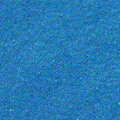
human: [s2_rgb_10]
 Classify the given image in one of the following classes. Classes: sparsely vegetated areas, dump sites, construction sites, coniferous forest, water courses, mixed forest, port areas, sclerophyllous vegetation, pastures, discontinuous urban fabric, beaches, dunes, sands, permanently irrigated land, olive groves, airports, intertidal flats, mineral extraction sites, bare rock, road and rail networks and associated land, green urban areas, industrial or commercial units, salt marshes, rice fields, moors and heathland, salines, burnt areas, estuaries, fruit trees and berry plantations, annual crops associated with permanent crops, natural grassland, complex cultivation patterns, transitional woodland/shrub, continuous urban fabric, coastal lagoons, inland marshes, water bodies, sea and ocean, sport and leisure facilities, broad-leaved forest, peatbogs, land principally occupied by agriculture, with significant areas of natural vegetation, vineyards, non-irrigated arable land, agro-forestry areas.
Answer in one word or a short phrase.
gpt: sea and ocean